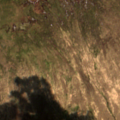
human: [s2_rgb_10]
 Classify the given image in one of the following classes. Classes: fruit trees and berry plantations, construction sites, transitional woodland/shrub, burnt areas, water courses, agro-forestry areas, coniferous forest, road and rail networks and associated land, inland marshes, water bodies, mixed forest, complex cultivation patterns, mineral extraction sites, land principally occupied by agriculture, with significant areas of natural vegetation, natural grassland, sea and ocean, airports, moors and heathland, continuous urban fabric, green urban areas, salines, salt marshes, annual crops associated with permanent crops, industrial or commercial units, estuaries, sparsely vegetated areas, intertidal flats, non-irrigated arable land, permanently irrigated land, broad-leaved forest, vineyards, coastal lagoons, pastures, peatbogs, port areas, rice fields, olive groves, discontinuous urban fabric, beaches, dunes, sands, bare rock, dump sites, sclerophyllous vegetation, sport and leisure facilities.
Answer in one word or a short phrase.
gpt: peatbogs